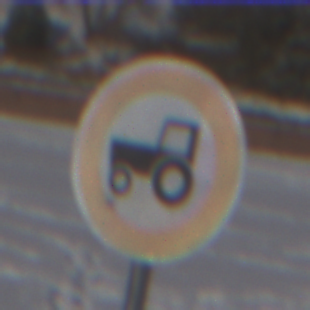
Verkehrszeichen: VerbotKraftfahrzeugeZuegeNichtSchneller25
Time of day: MorningAfternoon
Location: Outdoor (Nature)
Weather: PartlyCloudy
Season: Winter
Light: Natural